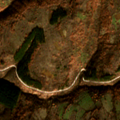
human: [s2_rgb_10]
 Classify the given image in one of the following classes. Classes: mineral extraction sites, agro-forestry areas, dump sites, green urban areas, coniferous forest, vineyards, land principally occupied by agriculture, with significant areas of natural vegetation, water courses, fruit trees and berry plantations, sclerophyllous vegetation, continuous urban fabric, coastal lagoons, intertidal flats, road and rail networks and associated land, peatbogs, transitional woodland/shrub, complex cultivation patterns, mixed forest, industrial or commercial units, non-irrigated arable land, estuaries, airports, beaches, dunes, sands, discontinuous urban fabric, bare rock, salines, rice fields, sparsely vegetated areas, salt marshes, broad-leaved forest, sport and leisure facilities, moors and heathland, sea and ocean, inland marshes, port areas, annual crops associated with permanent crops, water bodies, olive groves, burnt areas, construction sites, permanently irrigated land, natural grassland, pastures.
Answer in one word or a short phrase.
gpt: pastures, land principally occupied by agriculture, with significant areas of natural vegetation, mixed forest, transitional woodland/shrub